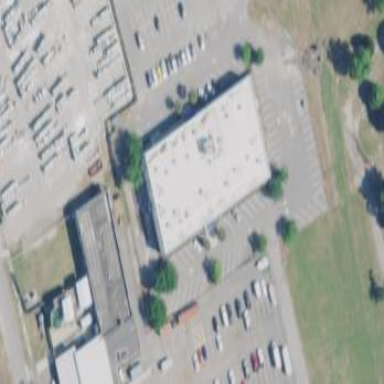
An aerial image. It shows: Building.